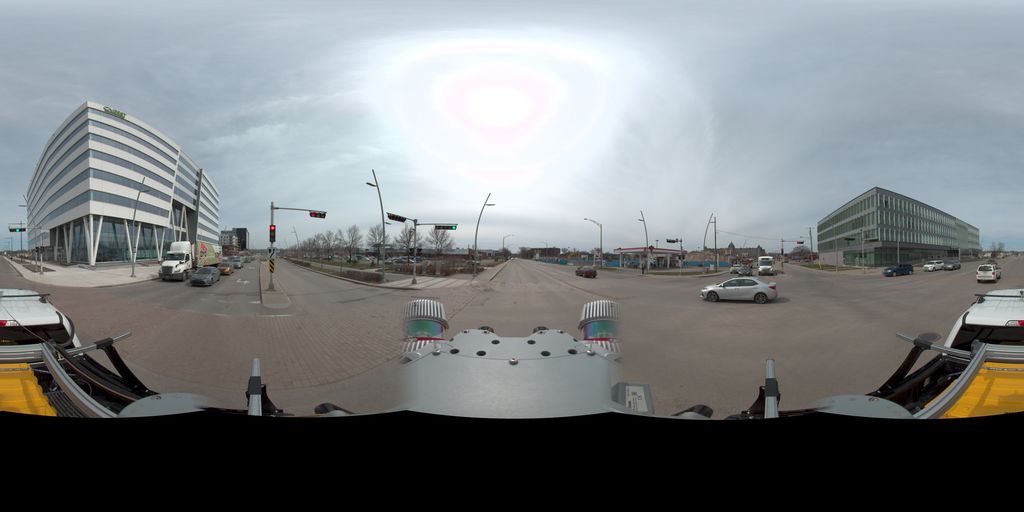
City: quebec_city